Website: macys
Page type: gifting
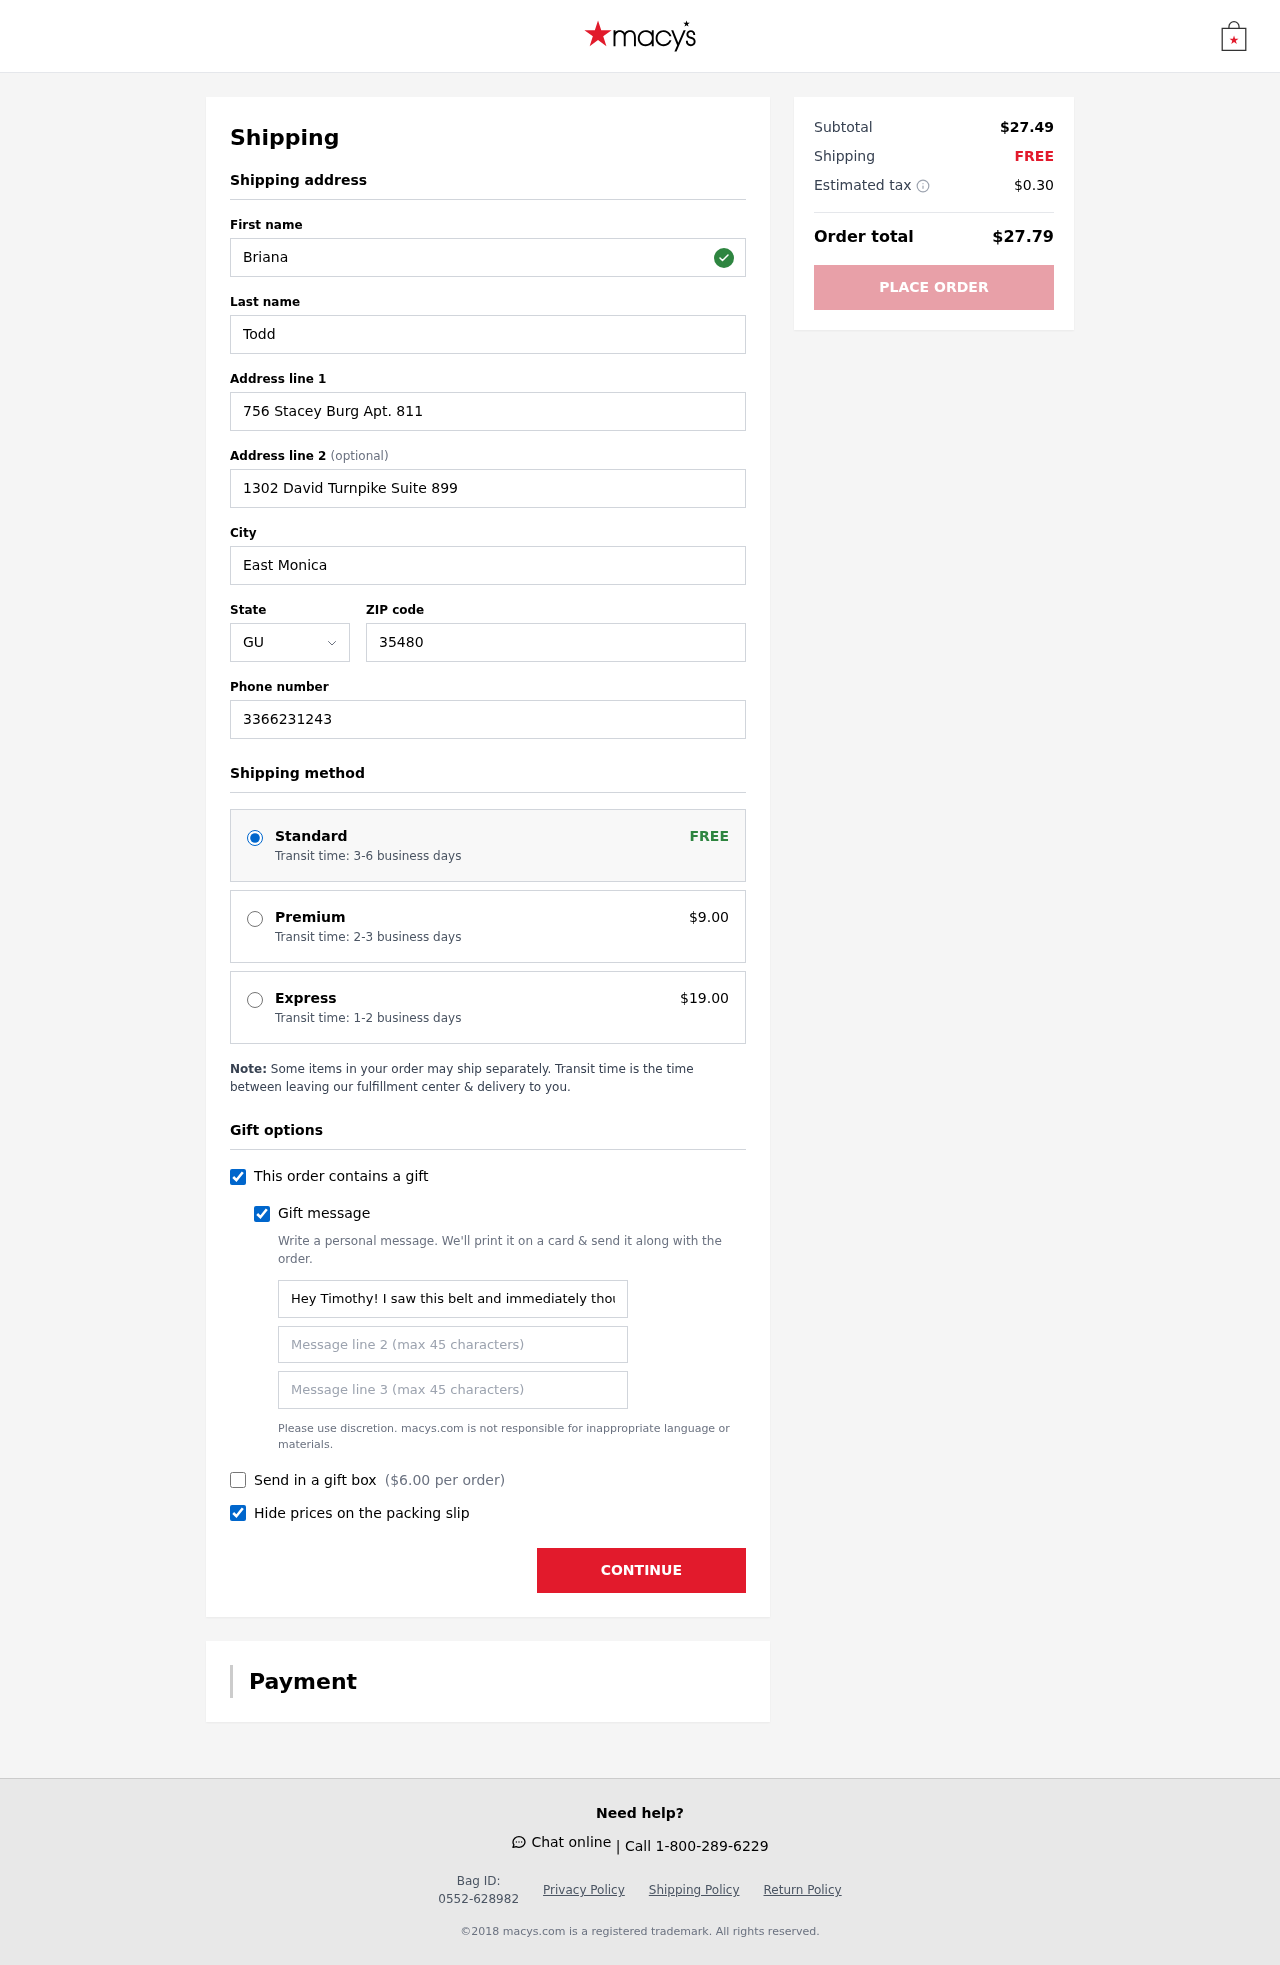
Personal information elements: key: PII_STATE_ABBR
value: GU
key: PII_FIRSTNAME
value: Briana
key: PII_LASTNAME
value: Todd
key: PII_STREET
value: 756 Stacey Burg Apt. 811
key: PII_STREET2
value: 1302 David Turnpike Suite 899
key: PII_CITY
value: East Monica
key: PII_POSTCODE
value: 35480
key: PII_PHONE
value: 3366231243
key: PII_GIFT_MESSAGE
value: Hey Timothy! I saw this belt and immediately thought of how perfectly it would fit into your style. Just a little something to add some flair to your outfits—hope you love it!
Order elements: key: ORDER_SHIPPING_STANDARD
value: Transit time: 3-6 business days
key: ORDER_SHIPPING_PREMIUM
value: Transit time: 2-3 business days
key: ORDER_SHIPPING_PREMIUM_PRICE
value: $9.00
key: ORDER_SHIPPING_EXPRESS
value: Transit time: 1-2 business days
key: ORDER_SHIPPING_EXPRESS_PRICE
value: $19.00
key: ORDER_GIFT_BOX_PRICE
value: $6.00
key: ORDER_SUBTOTAL
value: $27.49
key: ORDER_SHIPPING_COST
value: FREE
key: ORDER_TAX
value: $0.30
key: ORDER_TOTAL
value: $27.79